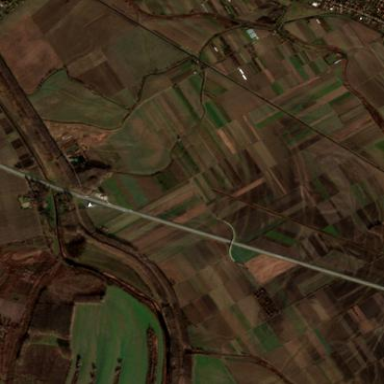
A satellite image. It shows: Picturesque farmland scene.